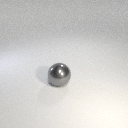
large gray metal sphere